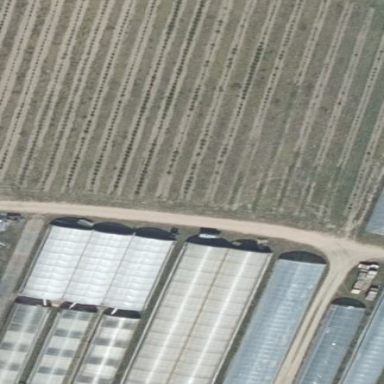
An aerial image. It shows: Greenhouse with round roof oriented along certain direction.